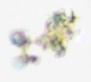
Label: Detritus